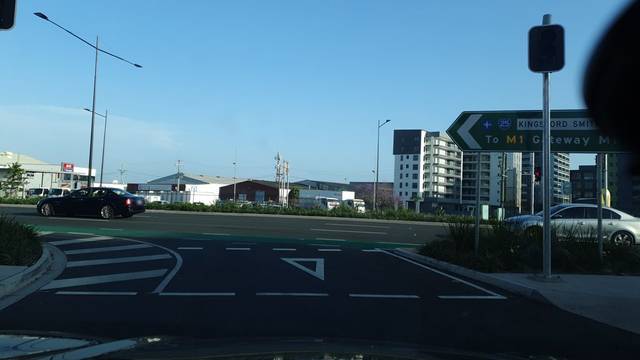
Region: Australia
Coordinates: -27.437, 153.071